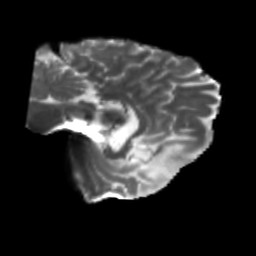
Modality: T2w
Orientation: sagittal
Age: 42
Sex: female
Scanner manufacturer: siemens
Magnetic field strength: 3 T
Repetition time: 5.47 s
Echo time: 0.0854 s